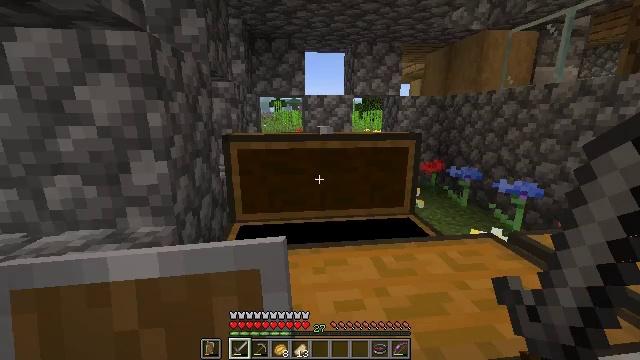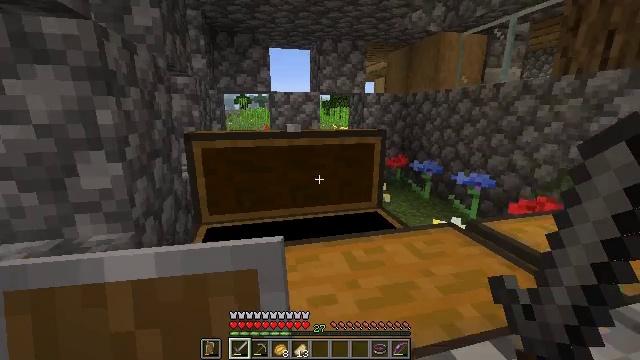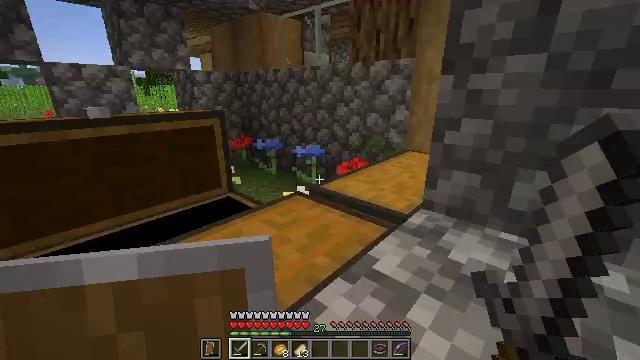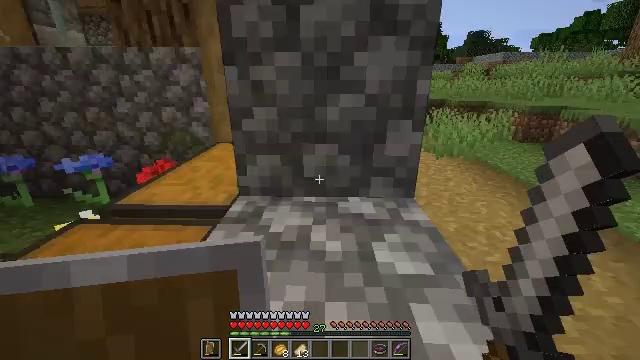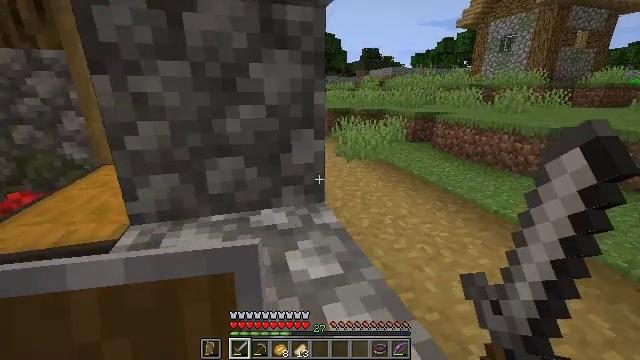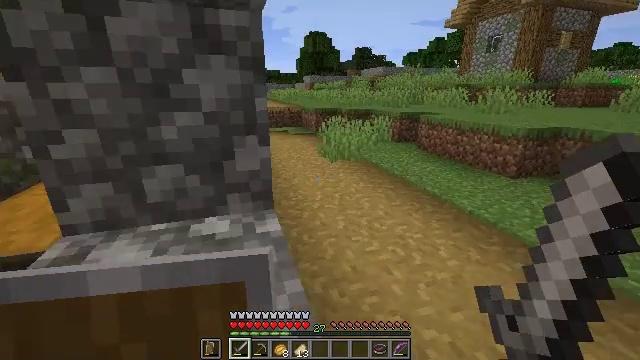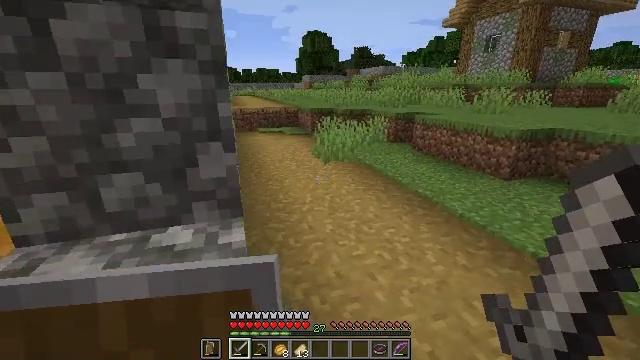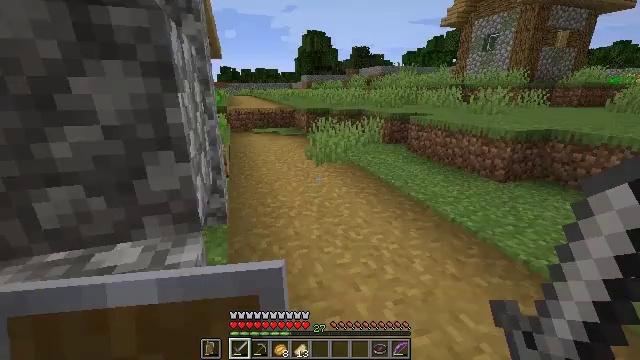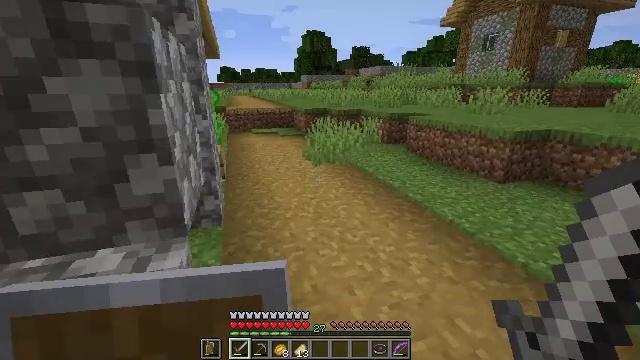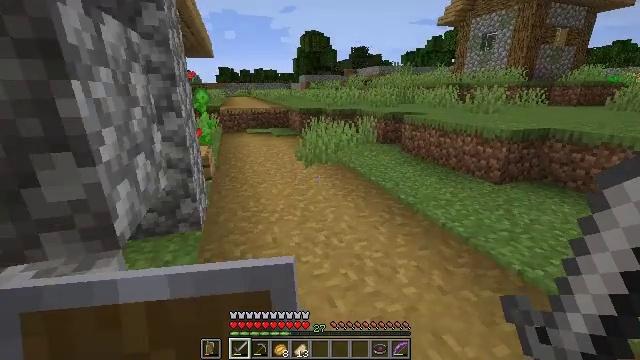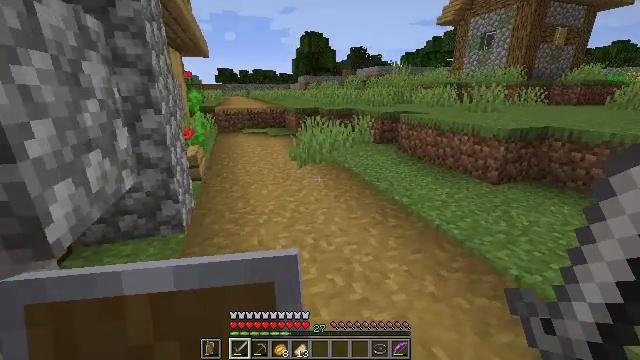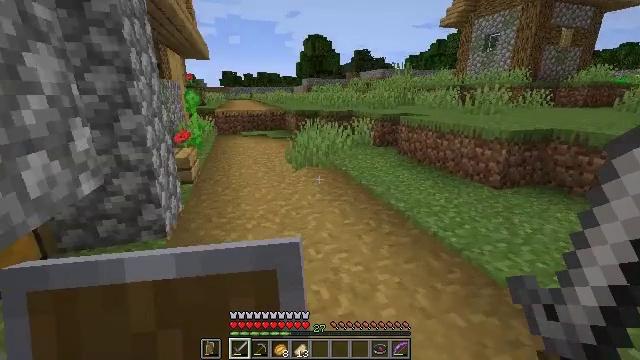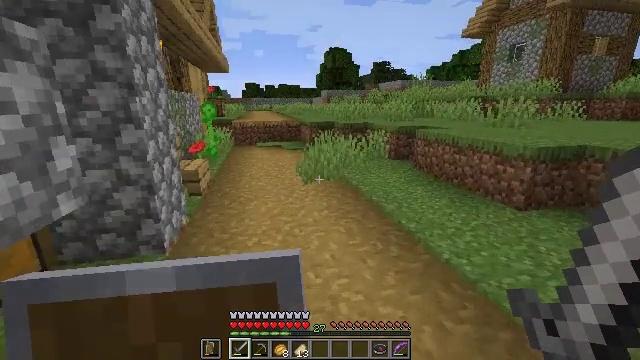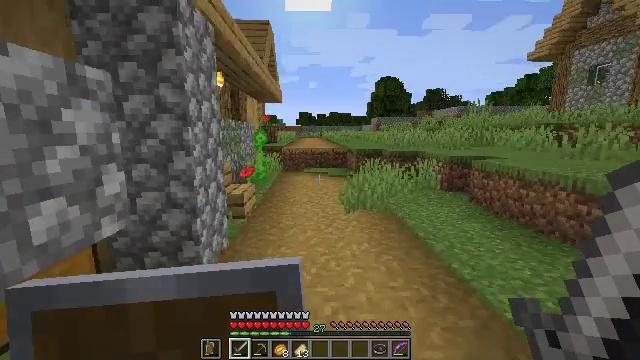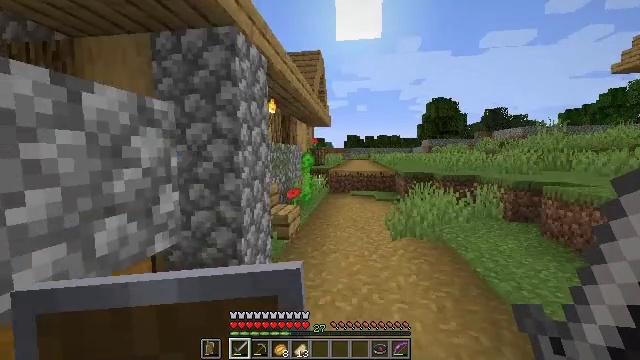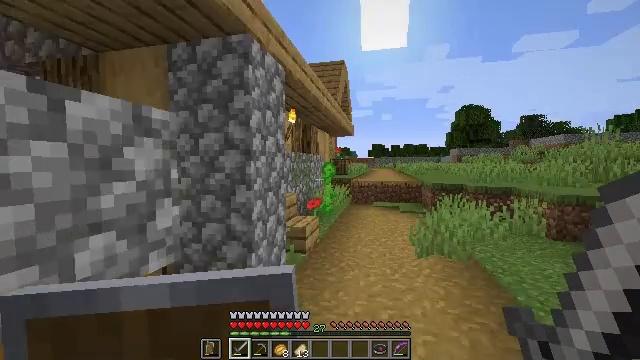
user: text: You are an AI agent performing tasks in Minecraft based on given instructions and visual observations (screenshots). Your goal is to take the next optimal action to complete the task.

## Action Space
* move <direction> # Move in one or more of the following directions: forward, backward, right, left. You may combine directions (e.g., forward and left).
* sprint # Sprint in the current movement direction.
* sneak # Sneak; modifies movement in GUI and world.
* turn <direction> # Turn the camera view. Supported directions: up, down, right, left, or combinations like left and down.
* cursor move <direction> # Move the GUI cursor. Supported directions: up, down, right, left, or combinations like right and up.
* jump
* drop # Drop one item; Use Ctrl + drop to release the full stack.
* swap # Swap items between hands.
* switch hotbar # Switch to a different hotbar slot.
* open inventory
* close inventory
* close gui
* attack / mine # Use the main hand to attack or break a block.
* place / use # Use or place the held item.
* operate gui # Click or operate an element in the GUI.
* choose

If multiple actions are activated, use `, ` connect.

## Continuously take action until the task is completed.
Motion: motion action
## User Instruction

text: Pick up the white bed by breaking it.
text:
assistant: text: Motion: turn right, close inventory
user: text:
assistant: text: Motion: turn right and down
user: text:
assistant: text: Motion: move right, turn right and down
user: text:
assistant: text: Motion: move right, turn right and up
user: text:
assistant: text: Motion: move right, turn right
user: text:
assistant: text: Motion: move forward and move right
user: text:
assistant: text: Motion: move forward and move right
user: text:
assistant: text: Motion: move forward and move right
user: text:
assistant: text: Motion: move forward and move right
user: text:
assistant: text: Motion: move forward and move right
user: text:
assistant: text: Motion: move forward and move right
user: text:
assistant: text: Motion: move forward and move right, turn left and up
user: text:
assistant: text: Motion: move forward, turn left and up
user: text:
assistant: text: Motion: move forward, turn left and up
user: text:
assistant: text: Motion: move forward, turn left and up
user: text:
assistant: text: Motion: move forward
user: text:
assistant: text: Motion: move forward
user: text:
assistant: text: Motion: move forward
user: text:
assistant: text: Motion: move forward
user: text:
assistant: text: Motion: move forward, turn left
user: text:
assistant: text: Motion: move forward, turn left
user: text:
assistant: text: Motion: move forward, turn left and up
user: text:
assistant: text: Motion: move forward and move right, turn left and up
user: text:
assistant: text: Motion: move forward and move right, turn left
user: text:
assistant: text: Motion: move forward and move right, turn left and up
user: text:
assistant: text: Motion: move forward and move right, turn left and up
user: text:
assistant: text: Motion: move forward and move right, turn left and up
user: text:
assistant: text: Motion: move forward and move right, turn left
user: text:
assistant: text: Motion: move forward and move right
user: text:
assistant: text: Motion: move forward, turn left